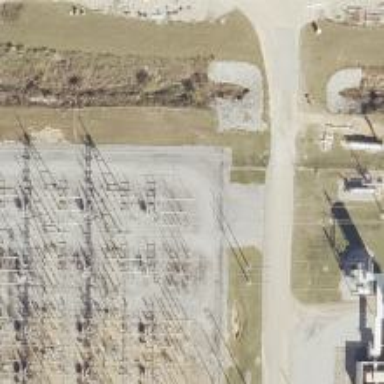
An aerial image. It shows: Switch for power supply.